Field crop: maize
Growth stage: 2
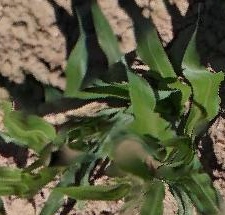
Species: maize